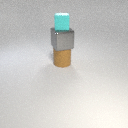
large gray metal cube below small cyan rubber cube